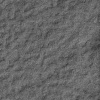
Atmospheric dust classification: not_dusty